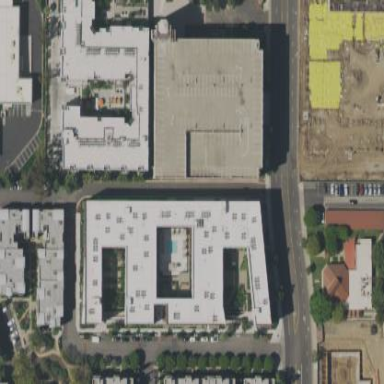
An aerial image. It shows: Building.